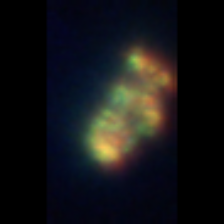
Taxon: Unknown_detritus
Group: Unknown